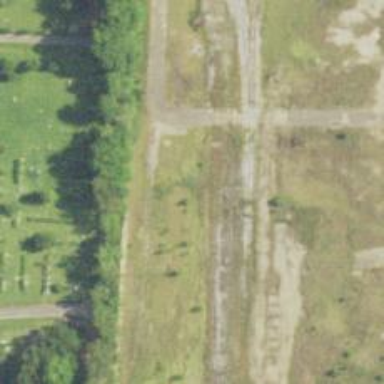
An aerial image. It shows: Abandoned spur railway.